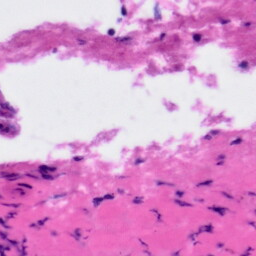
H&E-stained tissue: Tonsil